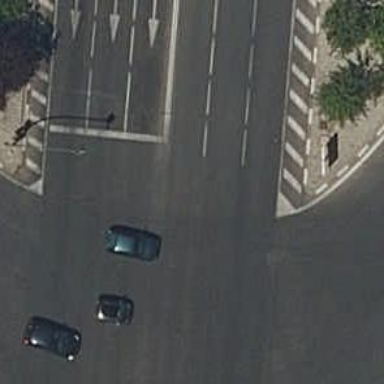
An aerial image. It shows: Road with traffic signals for signaling.